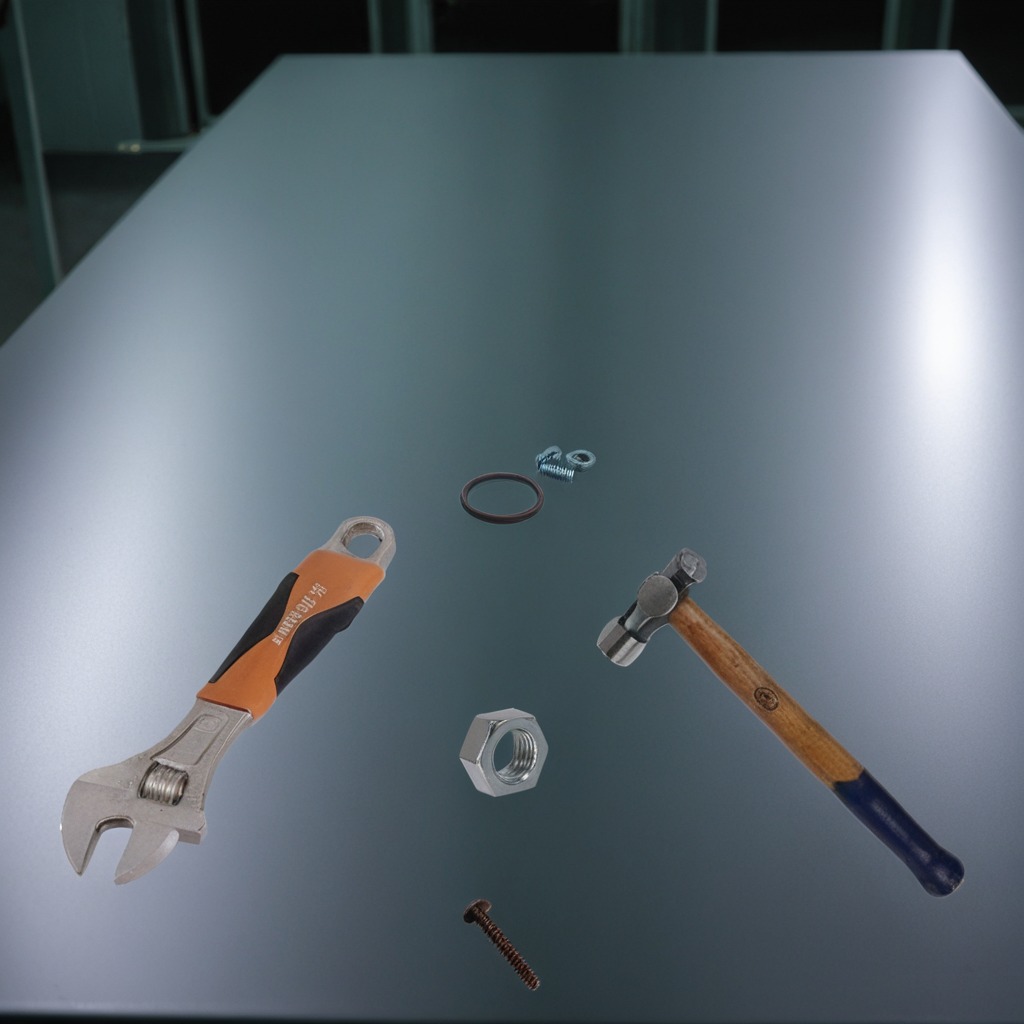
A rubber Oring, a metal machine screw, a hammer, a metal nut, and a wrench are lying on the table.